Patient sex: M
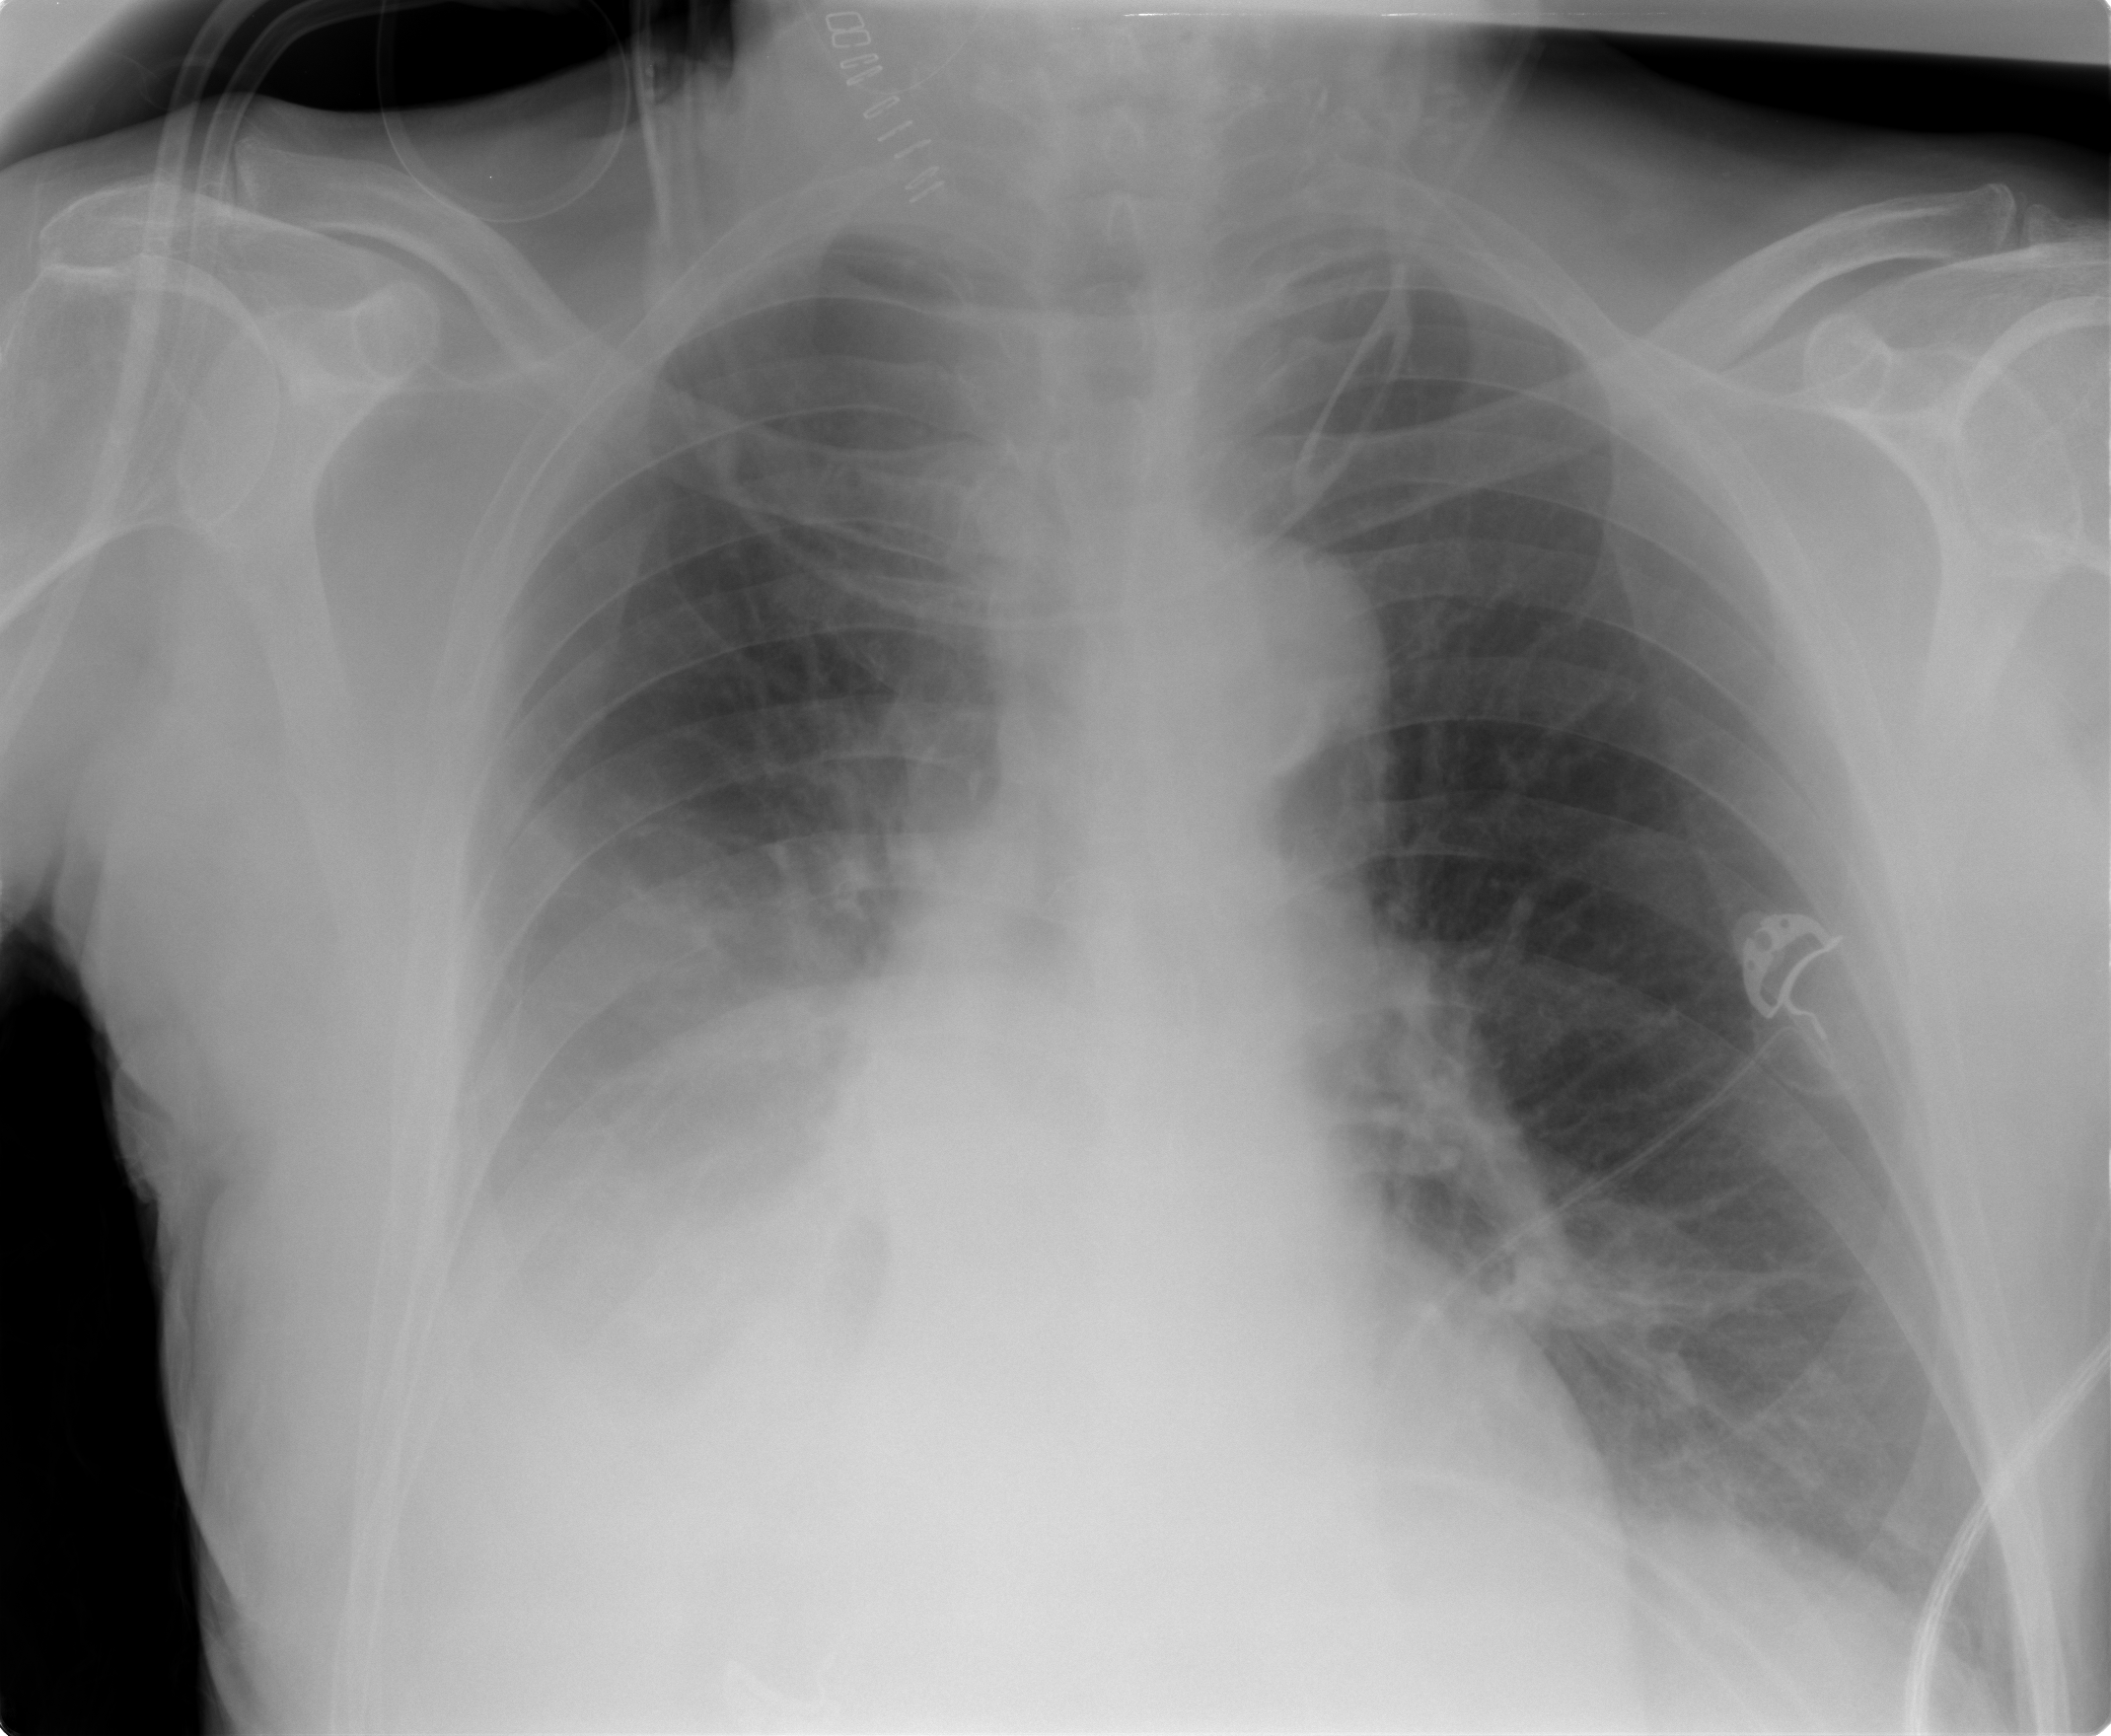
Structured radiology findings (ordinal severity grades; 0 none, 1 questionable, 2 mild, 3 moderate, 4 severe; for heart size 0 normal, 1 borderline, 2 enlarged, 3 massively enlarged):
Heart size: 0
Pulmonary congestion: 0
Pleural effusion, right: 3
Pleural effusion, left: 0
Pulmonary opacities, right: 0
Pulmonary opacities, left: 0
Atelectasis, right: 3
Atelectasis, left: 0